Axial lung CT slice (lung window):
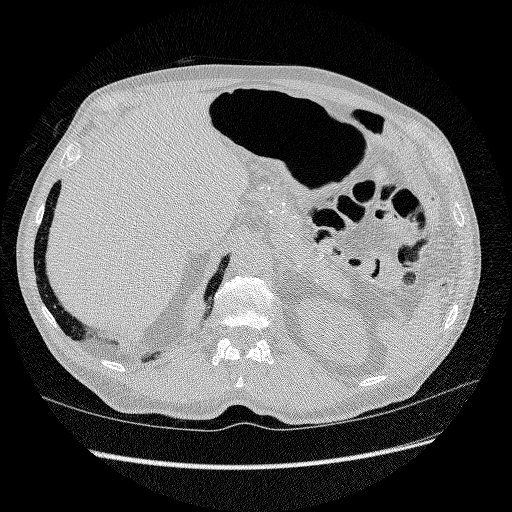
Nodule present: no